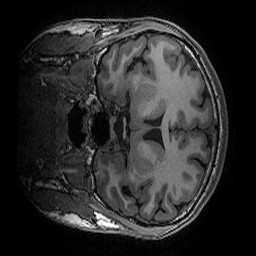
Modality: T1w
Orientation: coronal
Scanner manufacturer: ge
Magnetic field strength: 3 T
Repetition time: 0.008156 s
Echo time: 0.00318 s